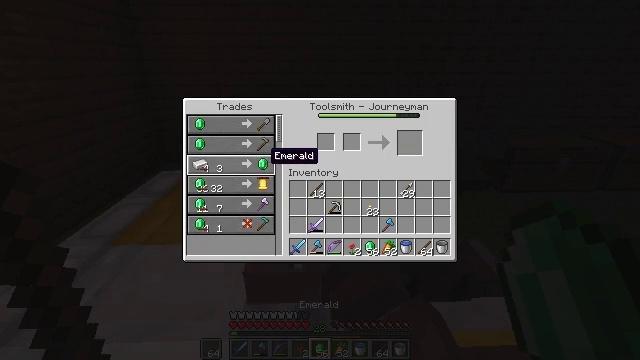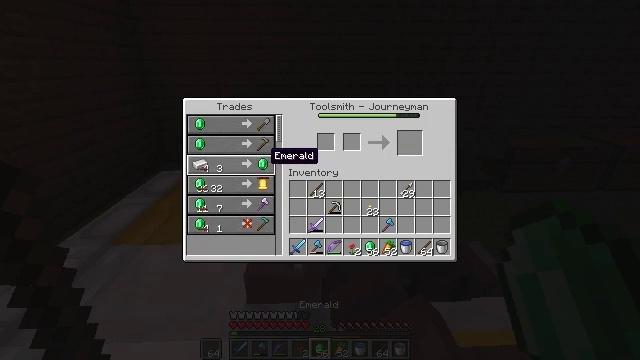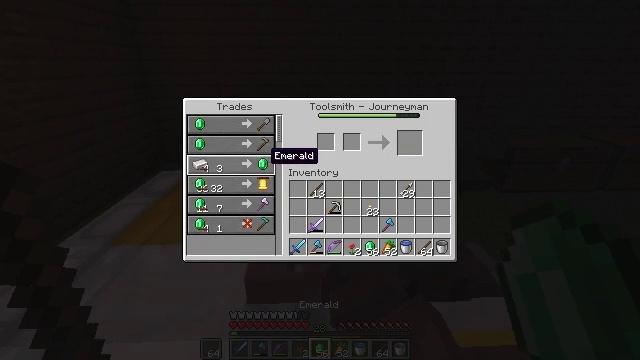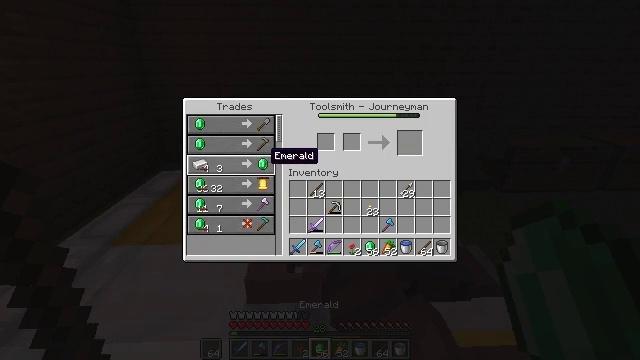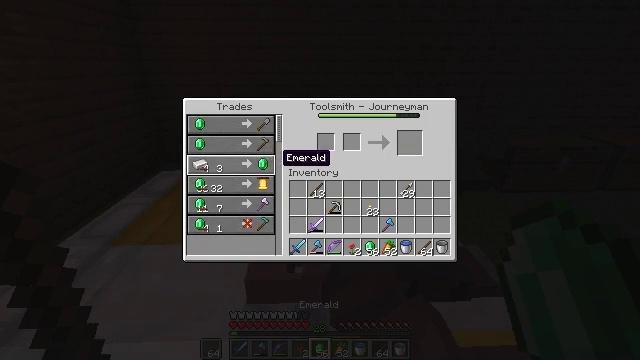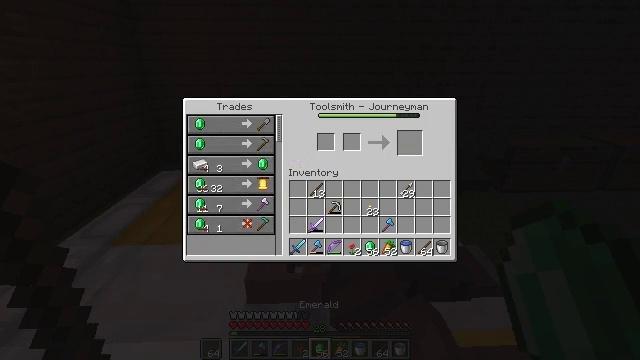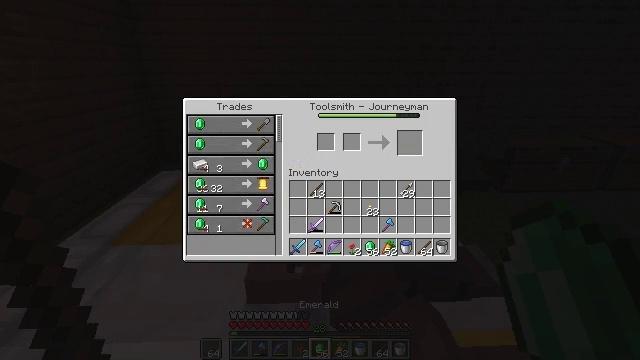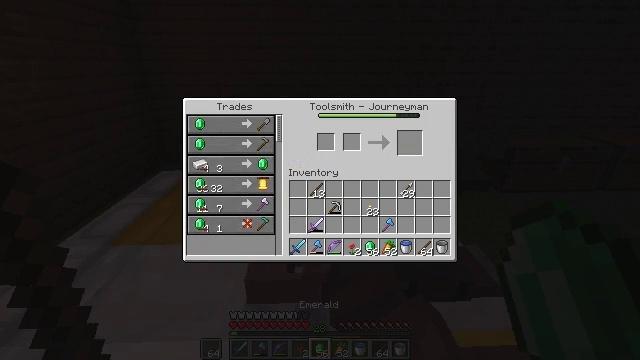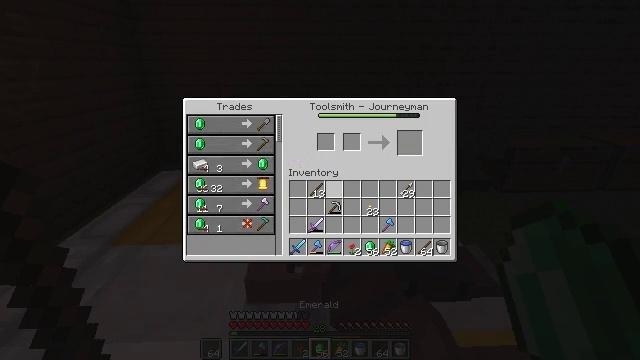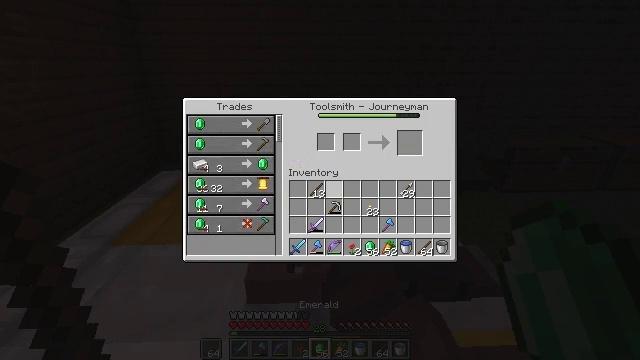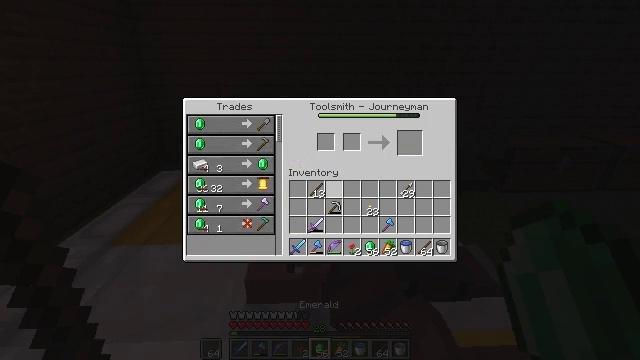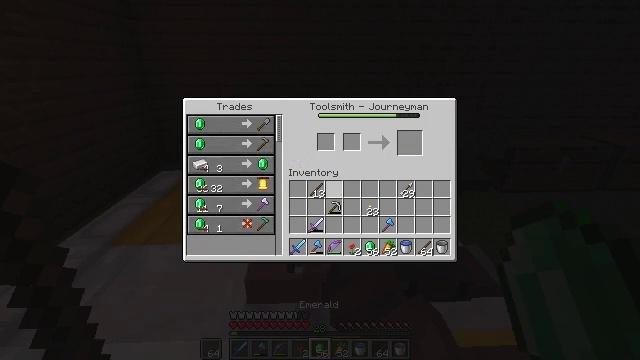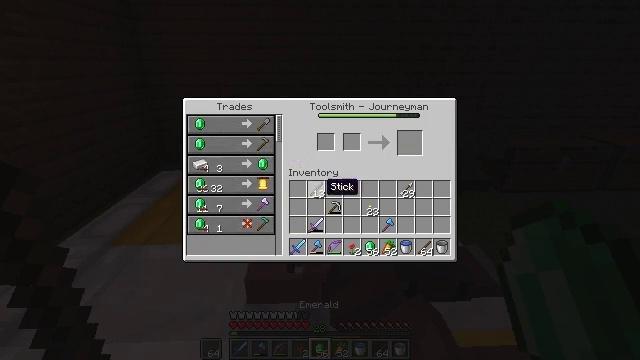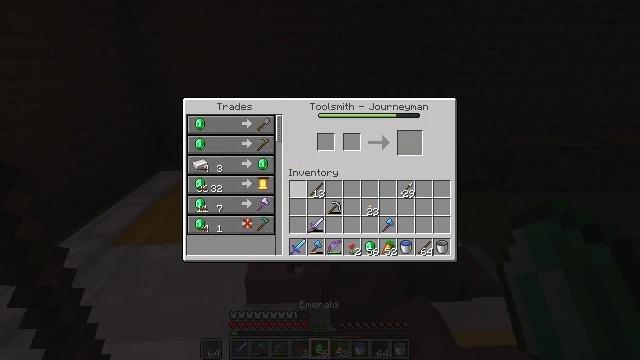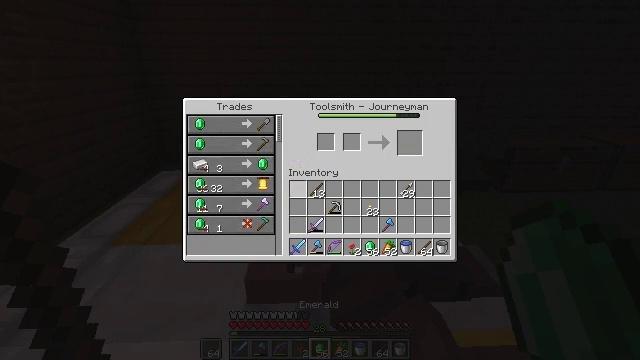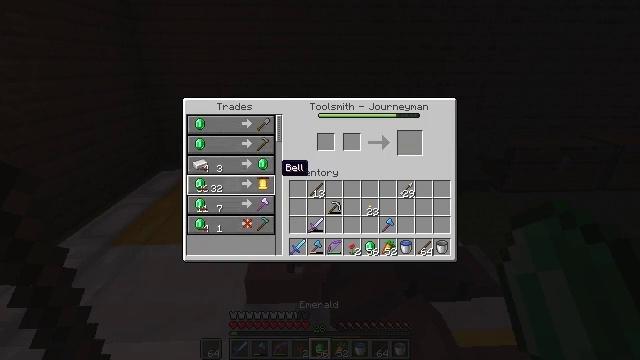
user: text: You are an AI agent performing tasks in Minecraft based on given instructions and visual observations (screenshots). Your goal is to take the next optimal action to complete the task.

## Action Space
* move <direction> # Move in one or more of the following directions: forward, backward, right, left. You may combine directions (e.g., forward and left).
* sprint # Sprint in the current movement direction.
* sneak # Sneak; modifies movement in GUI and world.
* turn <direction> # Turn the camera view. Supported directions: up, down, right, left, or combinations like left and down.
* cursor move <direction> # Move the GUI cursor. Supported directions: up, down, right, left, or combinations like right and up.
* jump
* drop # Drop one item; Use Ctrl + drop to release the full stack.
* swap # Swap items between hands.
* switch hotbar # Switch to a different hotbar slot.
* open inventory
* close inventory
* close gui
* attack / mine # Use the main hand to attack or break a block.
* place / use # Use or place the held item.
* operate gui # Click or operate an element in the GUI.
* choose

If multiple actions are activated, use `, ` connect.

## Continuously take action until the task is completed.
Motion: motion action
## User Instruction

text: Make a diamond chestplate using diamonds.
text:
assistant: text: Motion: no_op
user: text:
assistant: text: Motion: no_op
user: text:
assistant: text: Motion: no_op
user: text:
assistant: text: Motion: cursor move right
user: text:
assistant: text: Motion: cursor move right
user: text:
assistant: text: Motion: cursor move right
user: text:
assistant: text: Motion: cursor move right
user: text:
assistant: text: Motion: no_op
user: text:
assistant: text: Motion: no_op
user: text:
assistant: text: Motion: no_op
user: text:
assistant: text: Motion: cursor move left
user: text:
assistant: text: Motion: cursor move left
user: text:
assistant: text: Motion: cursor move left
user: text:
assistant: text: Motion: cursor move left
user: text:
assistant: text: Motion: cursor move left and up
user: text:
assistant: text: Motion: no_op
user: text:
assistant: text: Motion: cursor move up
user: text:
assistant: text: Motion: no_op
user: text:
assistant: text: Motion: no_op
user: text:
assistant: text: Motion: cursor move up
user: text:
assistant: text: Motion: no_op
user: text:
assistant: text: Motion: no_op
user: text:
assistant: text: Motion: operate gui
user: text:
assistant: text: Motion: operate gui
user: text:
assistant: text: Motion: operate gui
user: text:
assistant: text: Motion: no_op
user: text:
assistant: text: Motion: no_op
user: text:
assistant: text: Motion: no_op
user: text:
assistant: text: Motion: no_op
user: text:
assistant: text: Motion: no_op